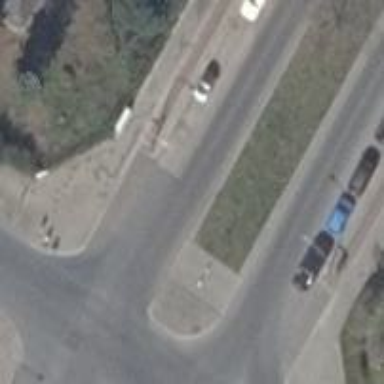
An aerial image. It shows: Unmarked crossing with pedestrian island.